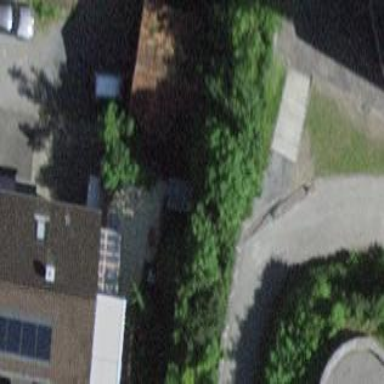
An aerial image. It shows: Garage.